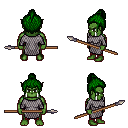
a pixel art fantasy rpg character, male body template, orc, green skin, chain mail, red pants, green short topknot hairstyle, spear, four views (front, back, left, right), 2x2 character sprite sheet, small pixel art, hard edges, no anti-aliasing